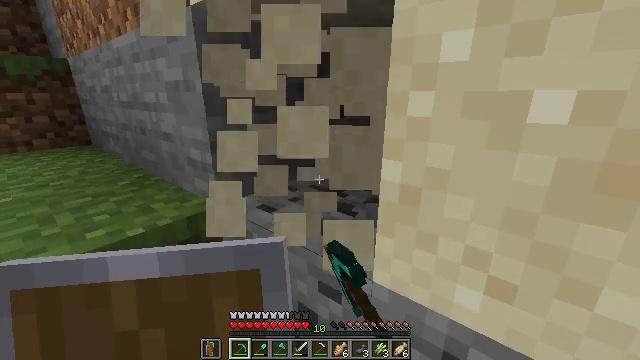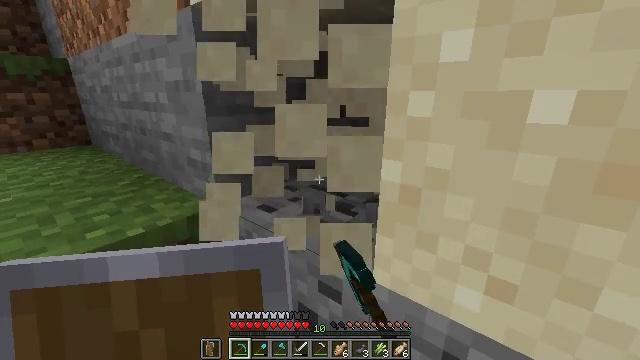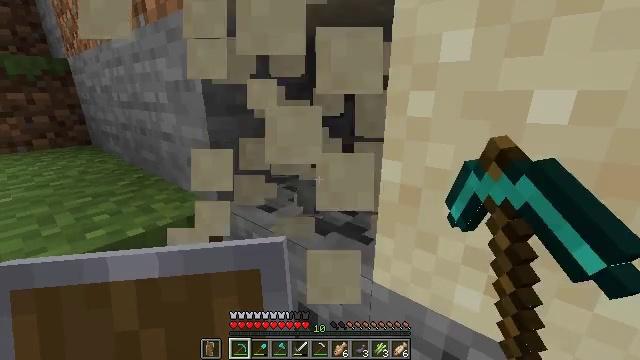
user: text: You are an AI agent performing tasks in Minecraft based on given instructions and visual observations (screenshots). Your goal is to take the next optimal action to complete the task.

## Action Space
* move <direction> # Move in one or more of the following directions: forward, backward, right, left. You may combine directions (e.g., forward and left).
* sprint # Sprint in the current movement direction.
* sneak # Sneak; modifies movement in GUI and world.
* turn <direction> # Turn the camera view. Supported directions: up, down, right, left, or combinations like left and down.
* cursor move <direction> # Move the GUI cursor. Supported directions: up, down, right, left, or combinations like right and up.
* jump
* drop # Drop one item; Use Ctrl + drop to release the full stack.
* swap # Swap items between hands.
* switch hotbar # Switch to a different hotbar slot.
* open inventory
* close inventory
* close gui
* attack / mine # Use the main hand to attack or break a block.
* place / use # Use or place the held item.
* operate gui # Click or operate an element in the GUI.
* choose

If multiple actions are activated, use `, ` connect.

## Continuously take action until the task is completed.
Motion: motion action
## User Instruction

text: Dig up some sand.
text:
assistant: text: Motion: attack / mine
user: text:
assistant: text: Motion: attack / mine
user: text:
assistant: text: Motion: attack / mine